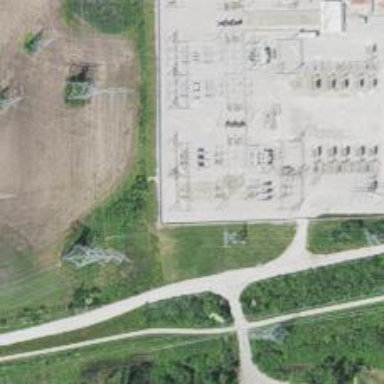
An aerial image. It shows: Switch for power supply.